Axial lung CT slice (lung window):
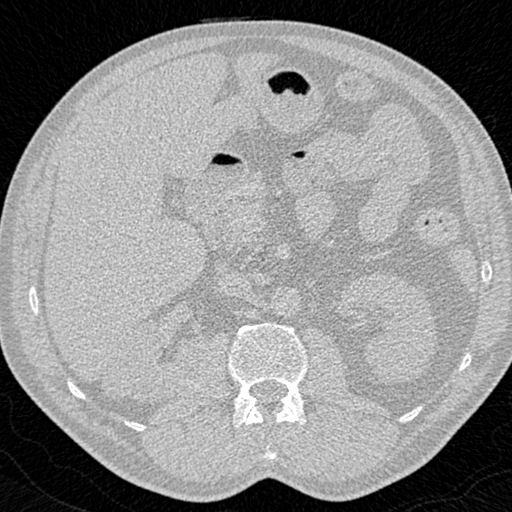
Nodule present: no